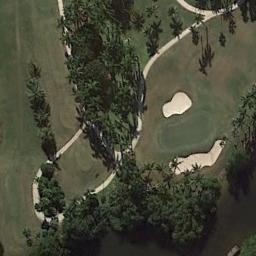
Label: golf_course